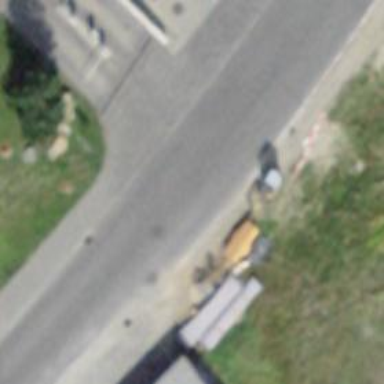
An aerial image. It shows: Left sidewalk along asphalt tertiary road.